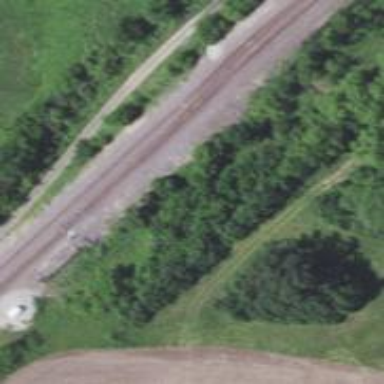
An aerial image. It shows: Railroad crossover.